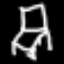
Label: chair